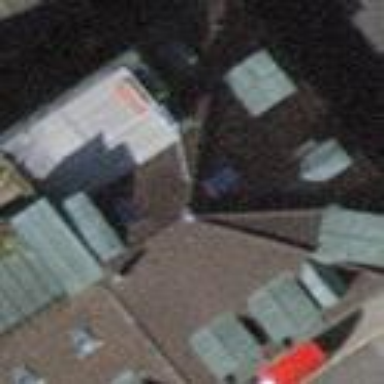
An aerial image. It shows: Office building.